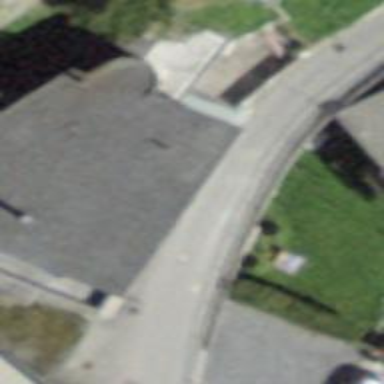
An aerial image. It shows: Flat-roofed building.